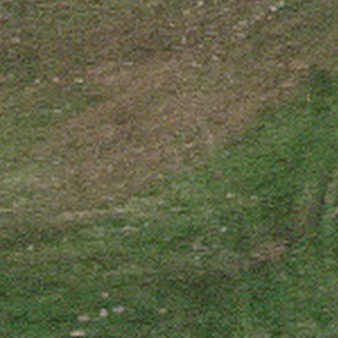
Label: other